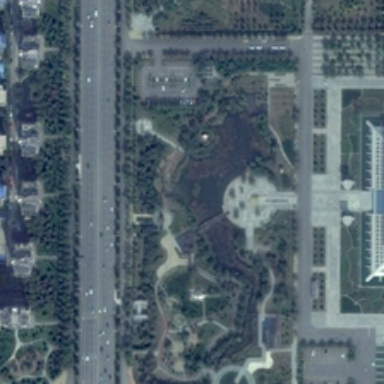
The playground and lush trees are on the side of the road .